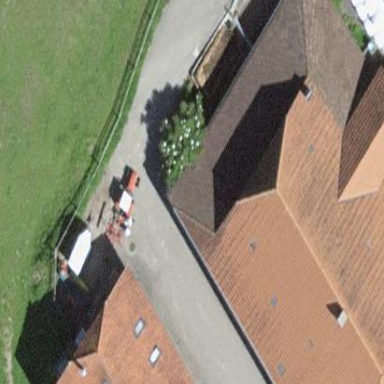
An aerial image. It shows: Farm building.